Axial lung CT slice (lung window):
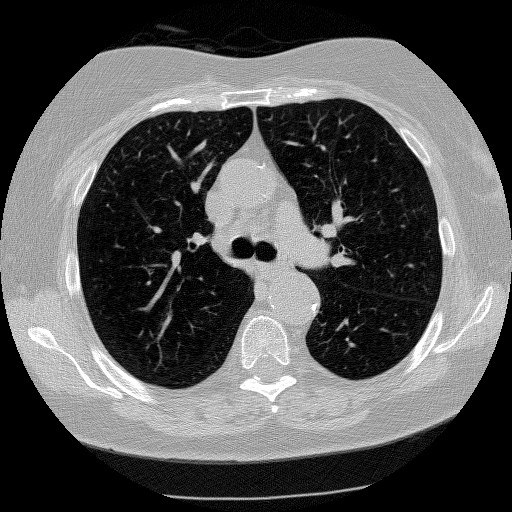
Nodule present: no